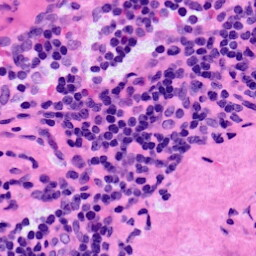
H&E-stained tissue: LymphNode